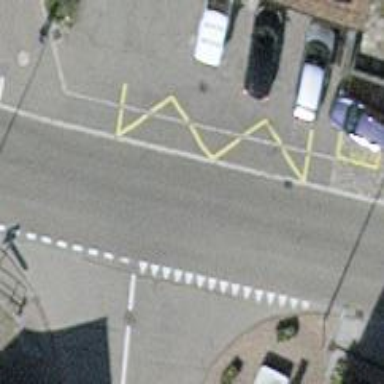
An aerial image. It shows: Public transport stop position.